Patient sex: M
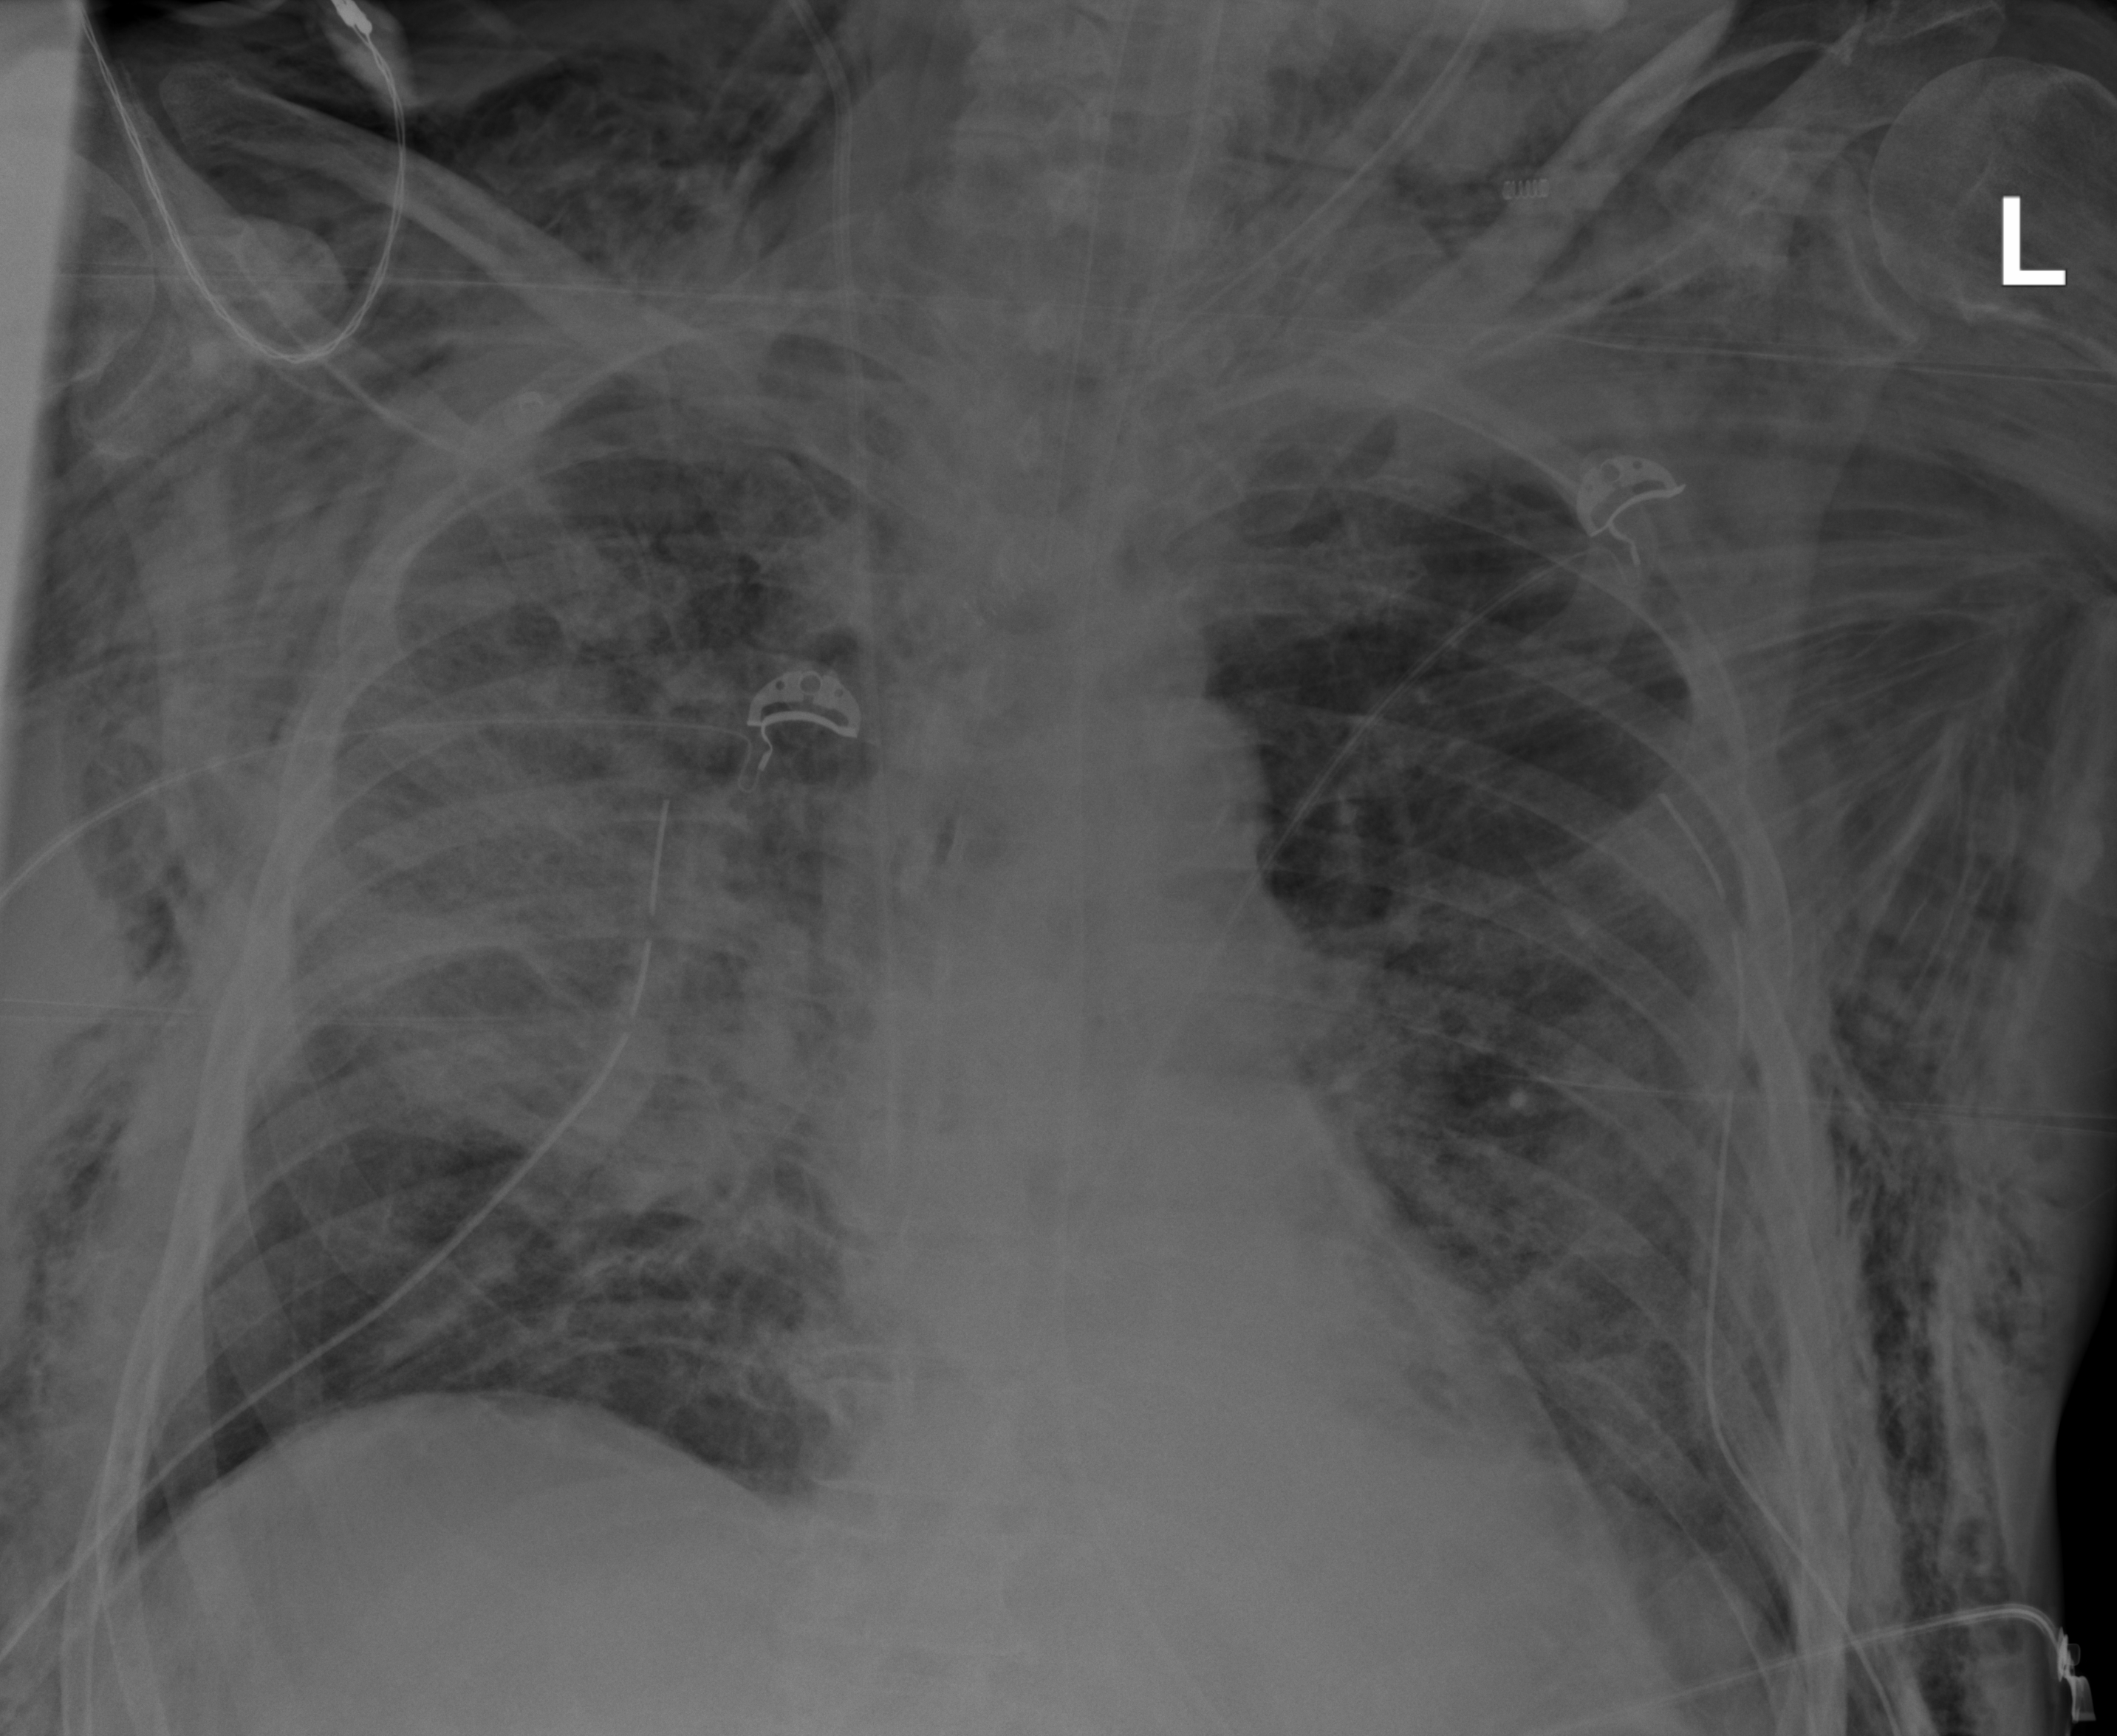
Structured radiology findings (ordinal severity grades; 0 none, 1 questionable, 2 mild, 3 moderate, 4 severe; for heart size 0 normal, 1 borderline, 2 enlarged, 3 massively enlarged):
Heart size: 0
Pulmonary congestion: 0
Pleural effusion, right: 0
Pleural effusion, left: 0
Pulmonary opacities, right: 3
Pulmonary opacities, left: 2
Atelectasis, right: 2
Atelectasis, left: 2